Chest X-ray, PA view. Patient: 61 years old, sex M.
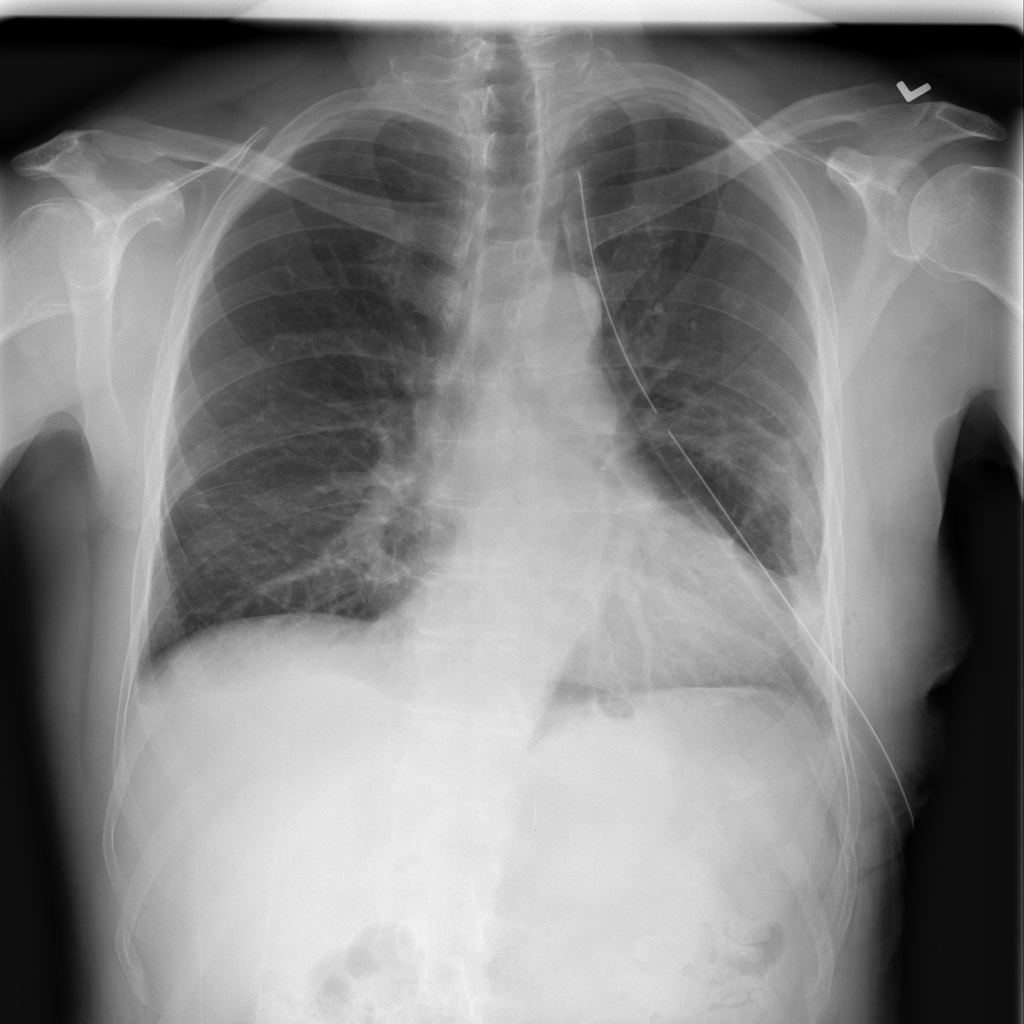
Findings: Pneumothorax